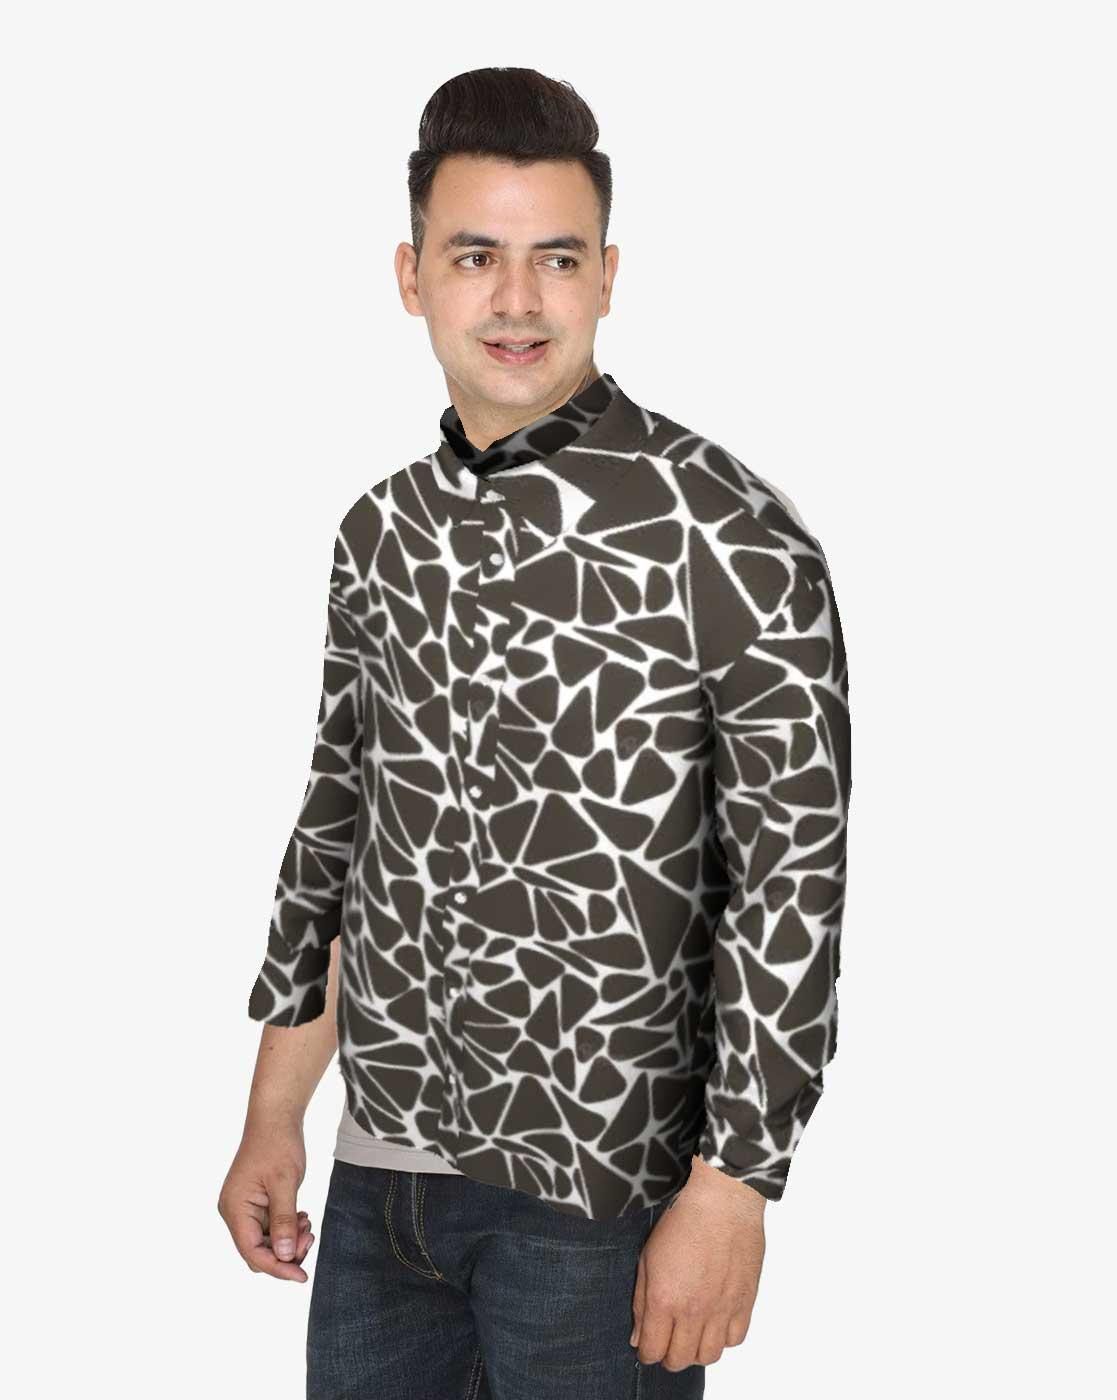
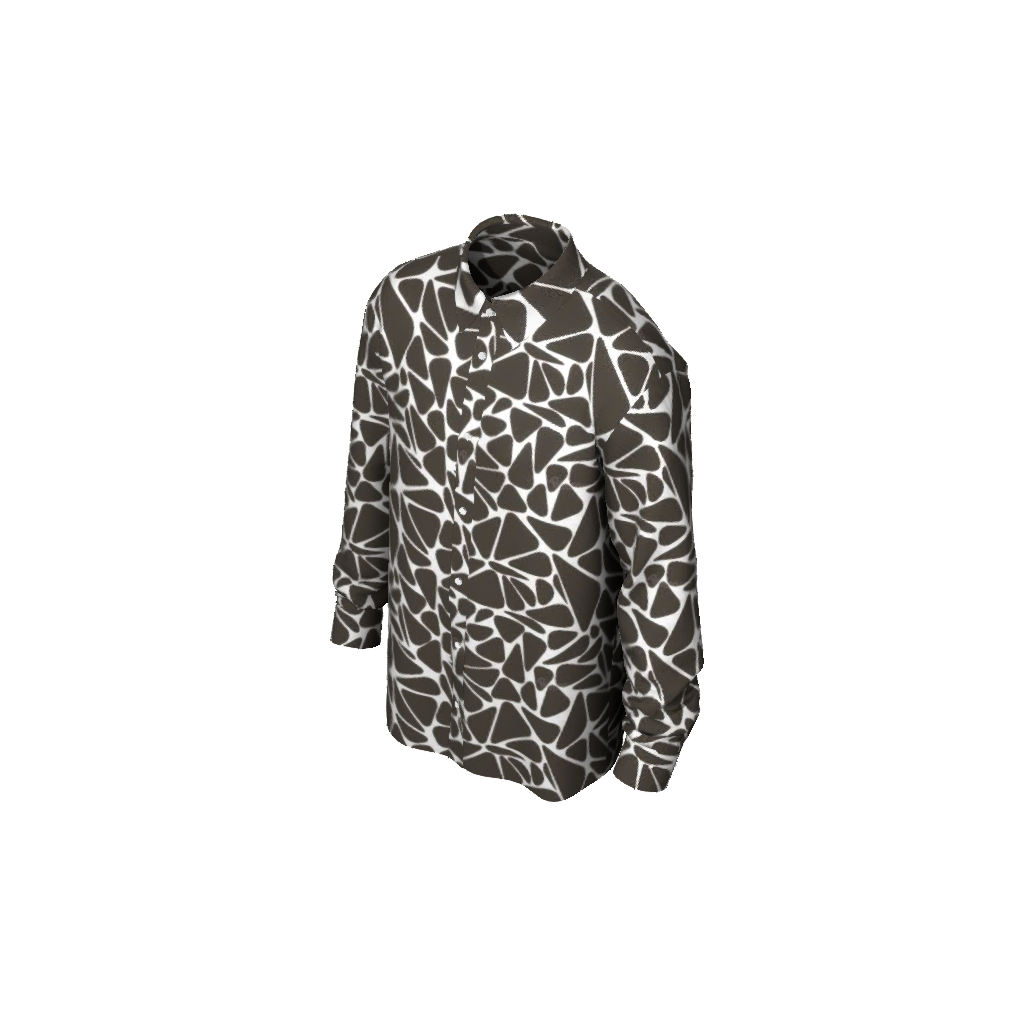
Clothing description: black white print hooded tee